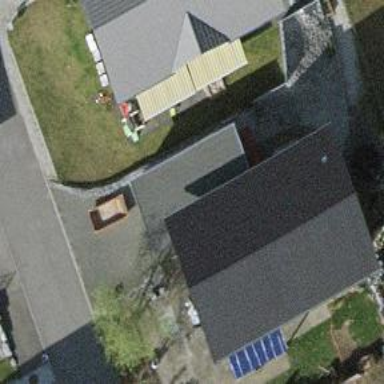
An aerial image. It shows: Garage building.